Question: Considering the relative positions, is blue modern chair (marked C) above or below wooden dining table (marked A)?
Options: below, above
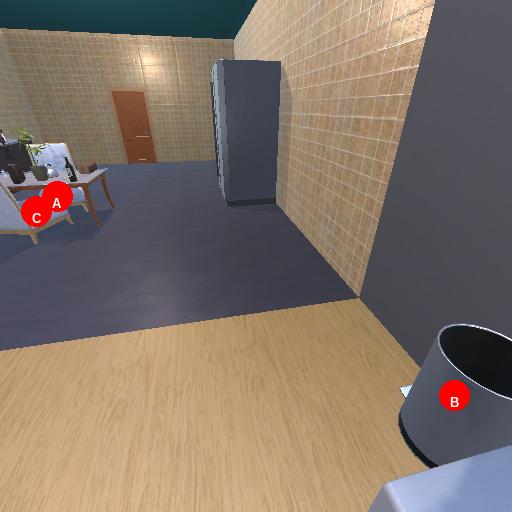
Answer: below